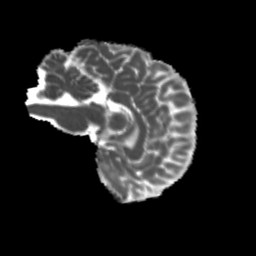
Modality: MD
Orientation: sagittal
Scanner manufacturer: siemens
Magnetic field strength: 3 T
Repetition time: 4 s
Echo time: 0.0594 s